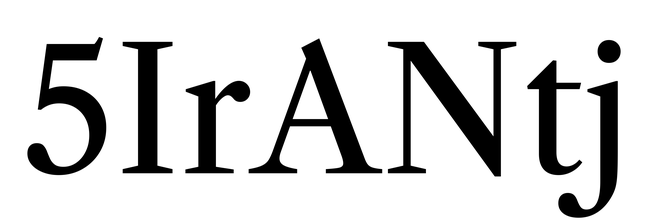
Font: LibreCaslonText_Regular